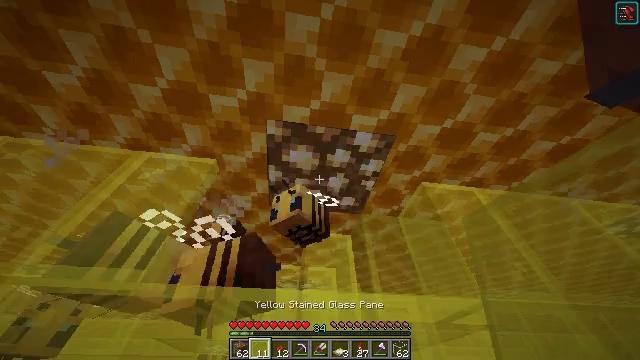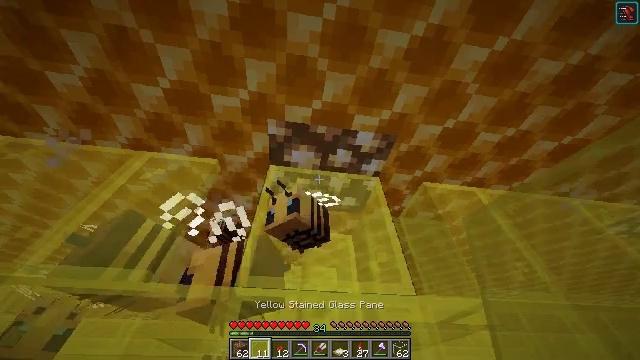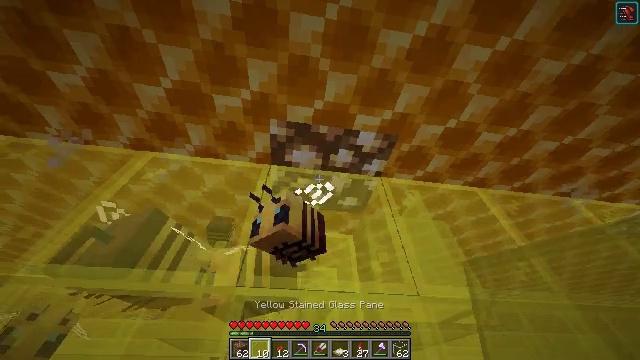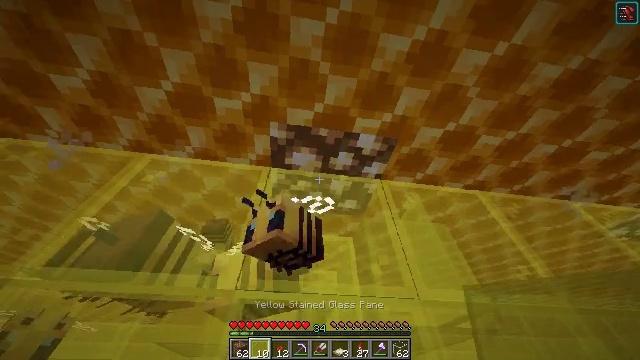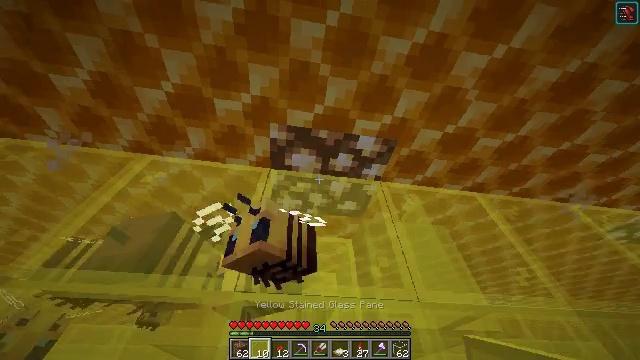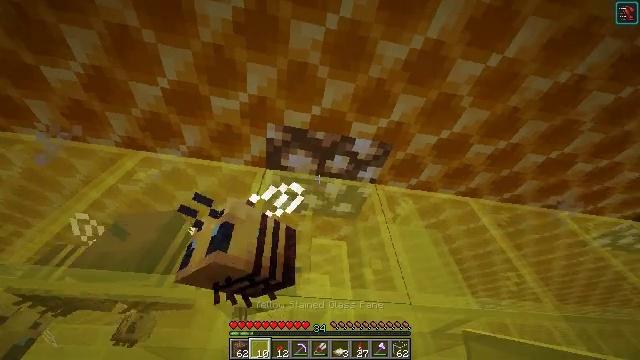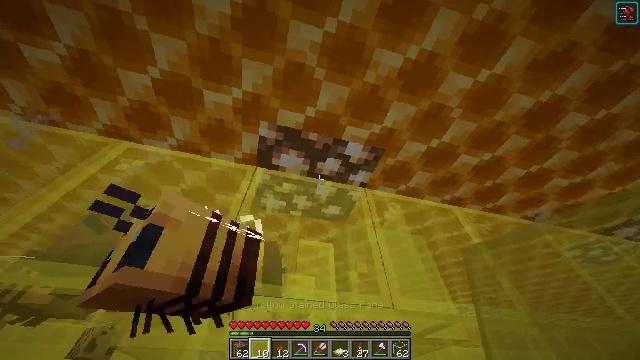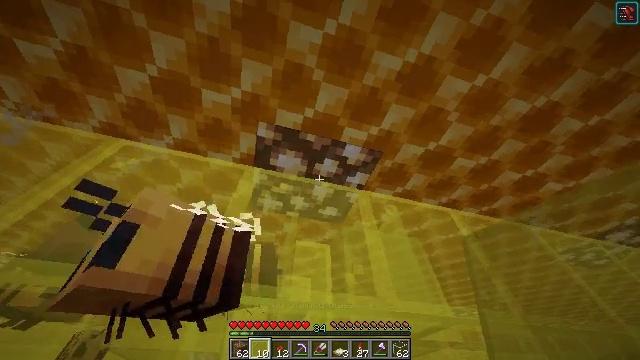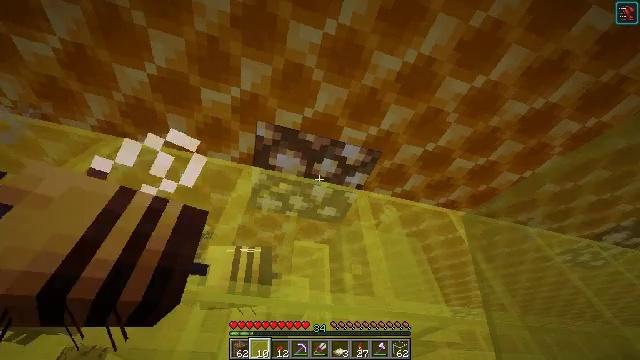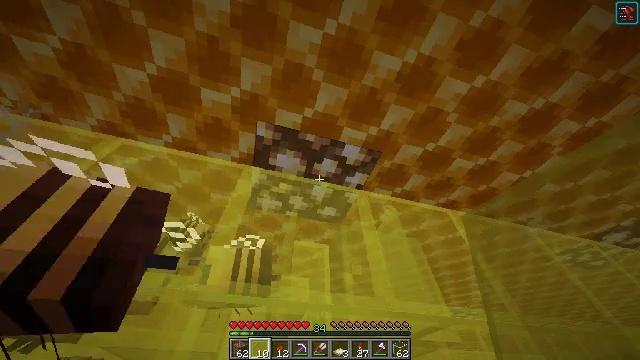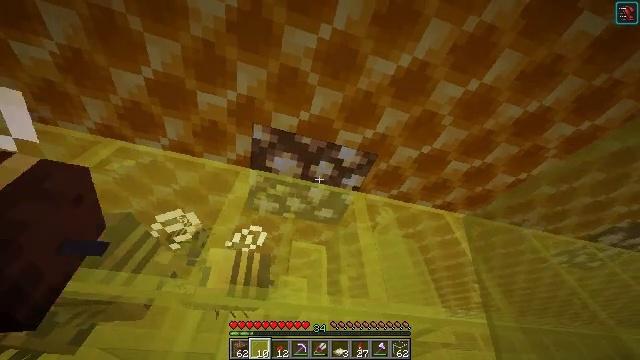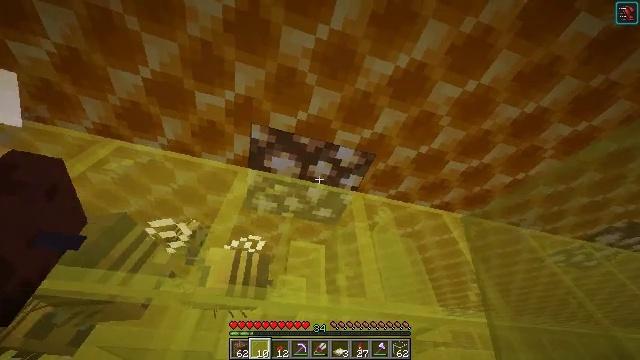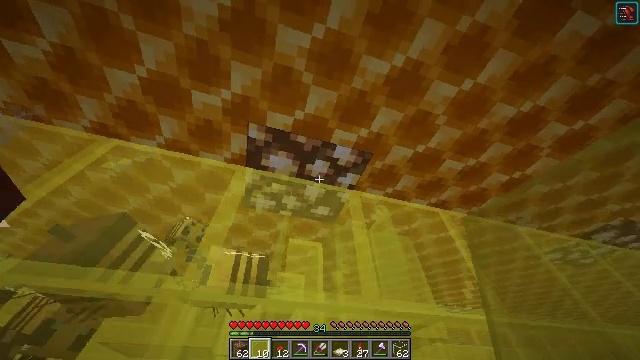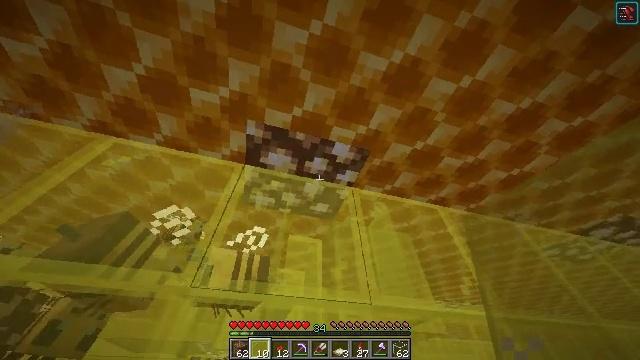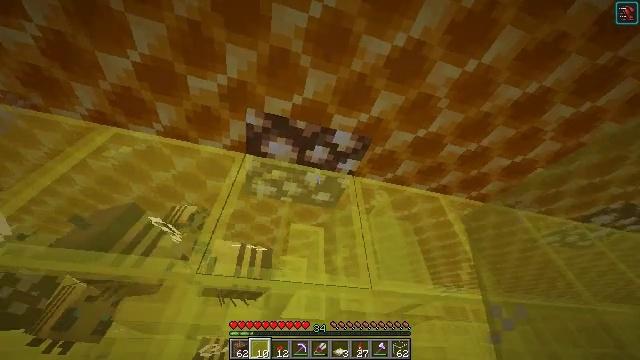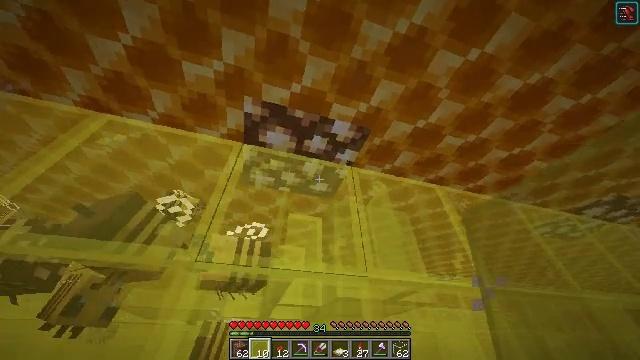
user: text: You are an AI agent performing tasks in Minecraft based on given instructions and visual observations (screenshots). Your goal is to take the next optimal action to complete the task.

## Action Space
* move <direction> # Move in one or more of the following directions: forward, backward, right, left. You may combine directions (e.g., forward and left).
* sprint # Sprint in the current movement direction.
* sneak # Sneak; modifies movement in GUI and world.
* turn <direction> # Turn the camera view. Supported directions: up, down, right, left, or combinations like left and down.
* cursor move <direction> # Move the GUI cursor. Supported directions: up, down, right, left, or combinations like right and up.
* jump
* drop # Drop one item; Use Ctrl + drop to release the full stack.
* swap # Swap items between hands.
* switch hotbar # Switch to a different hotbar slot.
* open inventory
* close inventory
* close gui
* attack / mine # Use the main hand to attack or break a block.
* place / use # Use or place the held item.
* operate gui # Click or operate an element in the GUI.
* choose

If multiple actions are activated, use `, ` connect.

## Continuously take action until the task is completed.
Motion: motion action
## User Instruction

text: Mine the yellow stained glass pane to remove it.
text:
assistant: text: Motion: no_op
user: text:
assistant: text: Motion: no_op
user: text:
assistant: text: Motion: no_op
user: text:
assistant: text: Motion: no_op
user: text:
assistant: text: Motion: turn right
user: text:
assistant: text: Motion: turn right
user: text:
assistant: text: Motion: turn right
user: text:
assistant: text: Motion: no_op
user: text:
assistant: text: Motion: no_op
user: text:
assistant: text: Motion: no_op
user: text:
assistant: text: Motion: no_op
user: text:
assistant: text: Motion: no_op
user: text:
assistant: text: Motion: no_op
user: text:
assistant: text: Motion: turn down
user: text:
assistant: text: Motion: turn down
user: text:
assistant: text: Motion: turn right and down
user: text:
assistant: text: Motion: turn right and down
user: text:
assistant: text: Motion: turn right and down
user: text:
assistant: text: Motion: turn right and down
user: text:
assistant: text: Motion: turn left and up
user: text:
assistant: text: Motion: turn left
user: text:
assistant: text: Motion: turn left
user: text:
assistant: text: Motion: no_op
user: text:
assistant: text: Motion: turn right and down
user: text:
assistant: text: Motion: turn right
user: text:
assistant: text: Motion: turn right
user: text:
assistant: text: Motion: turn right
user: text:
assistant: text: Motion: no_op
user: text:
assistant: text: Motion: no_op
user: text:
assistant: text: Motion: no_op